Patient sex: M
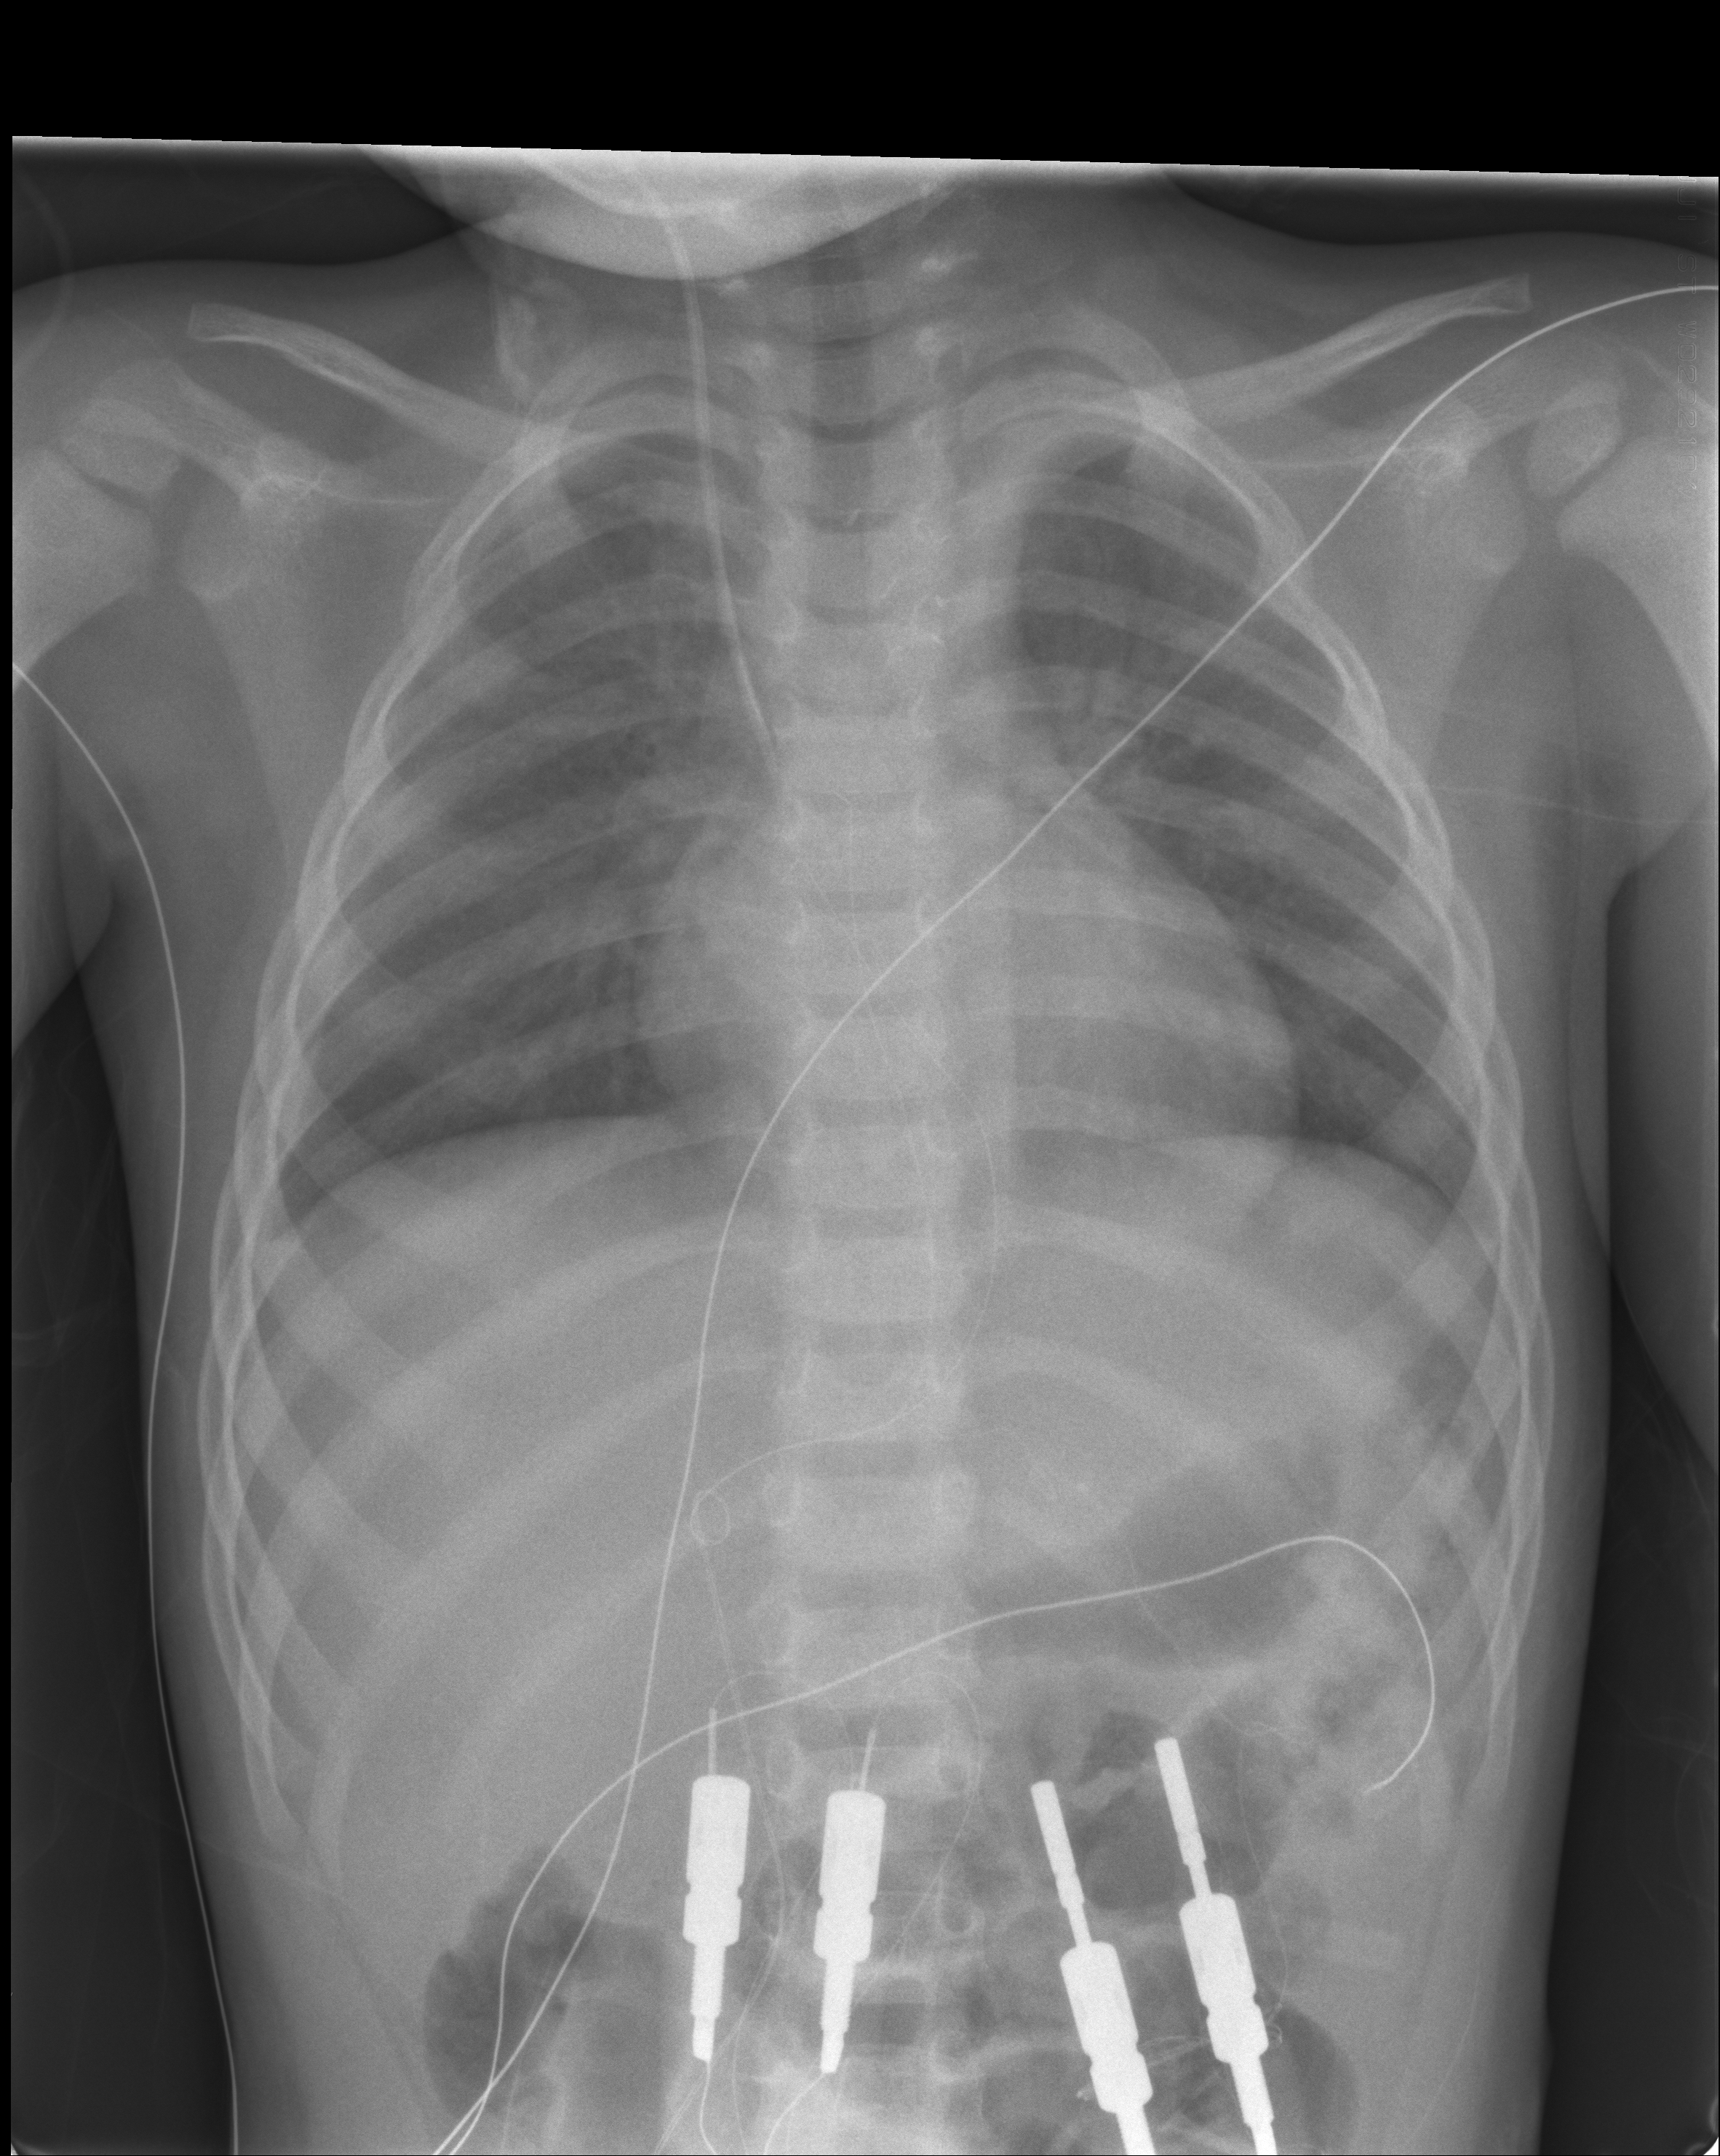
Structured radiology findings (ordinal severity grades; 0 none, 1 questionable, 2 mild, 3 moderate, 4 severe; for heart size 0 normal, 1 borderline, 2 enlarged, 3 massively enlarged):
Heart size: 0
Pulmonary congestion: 2
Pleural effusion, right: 0
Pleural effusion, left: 0
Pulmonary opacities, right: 0
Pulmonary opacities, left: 0
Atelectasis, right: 0
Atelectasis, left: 0